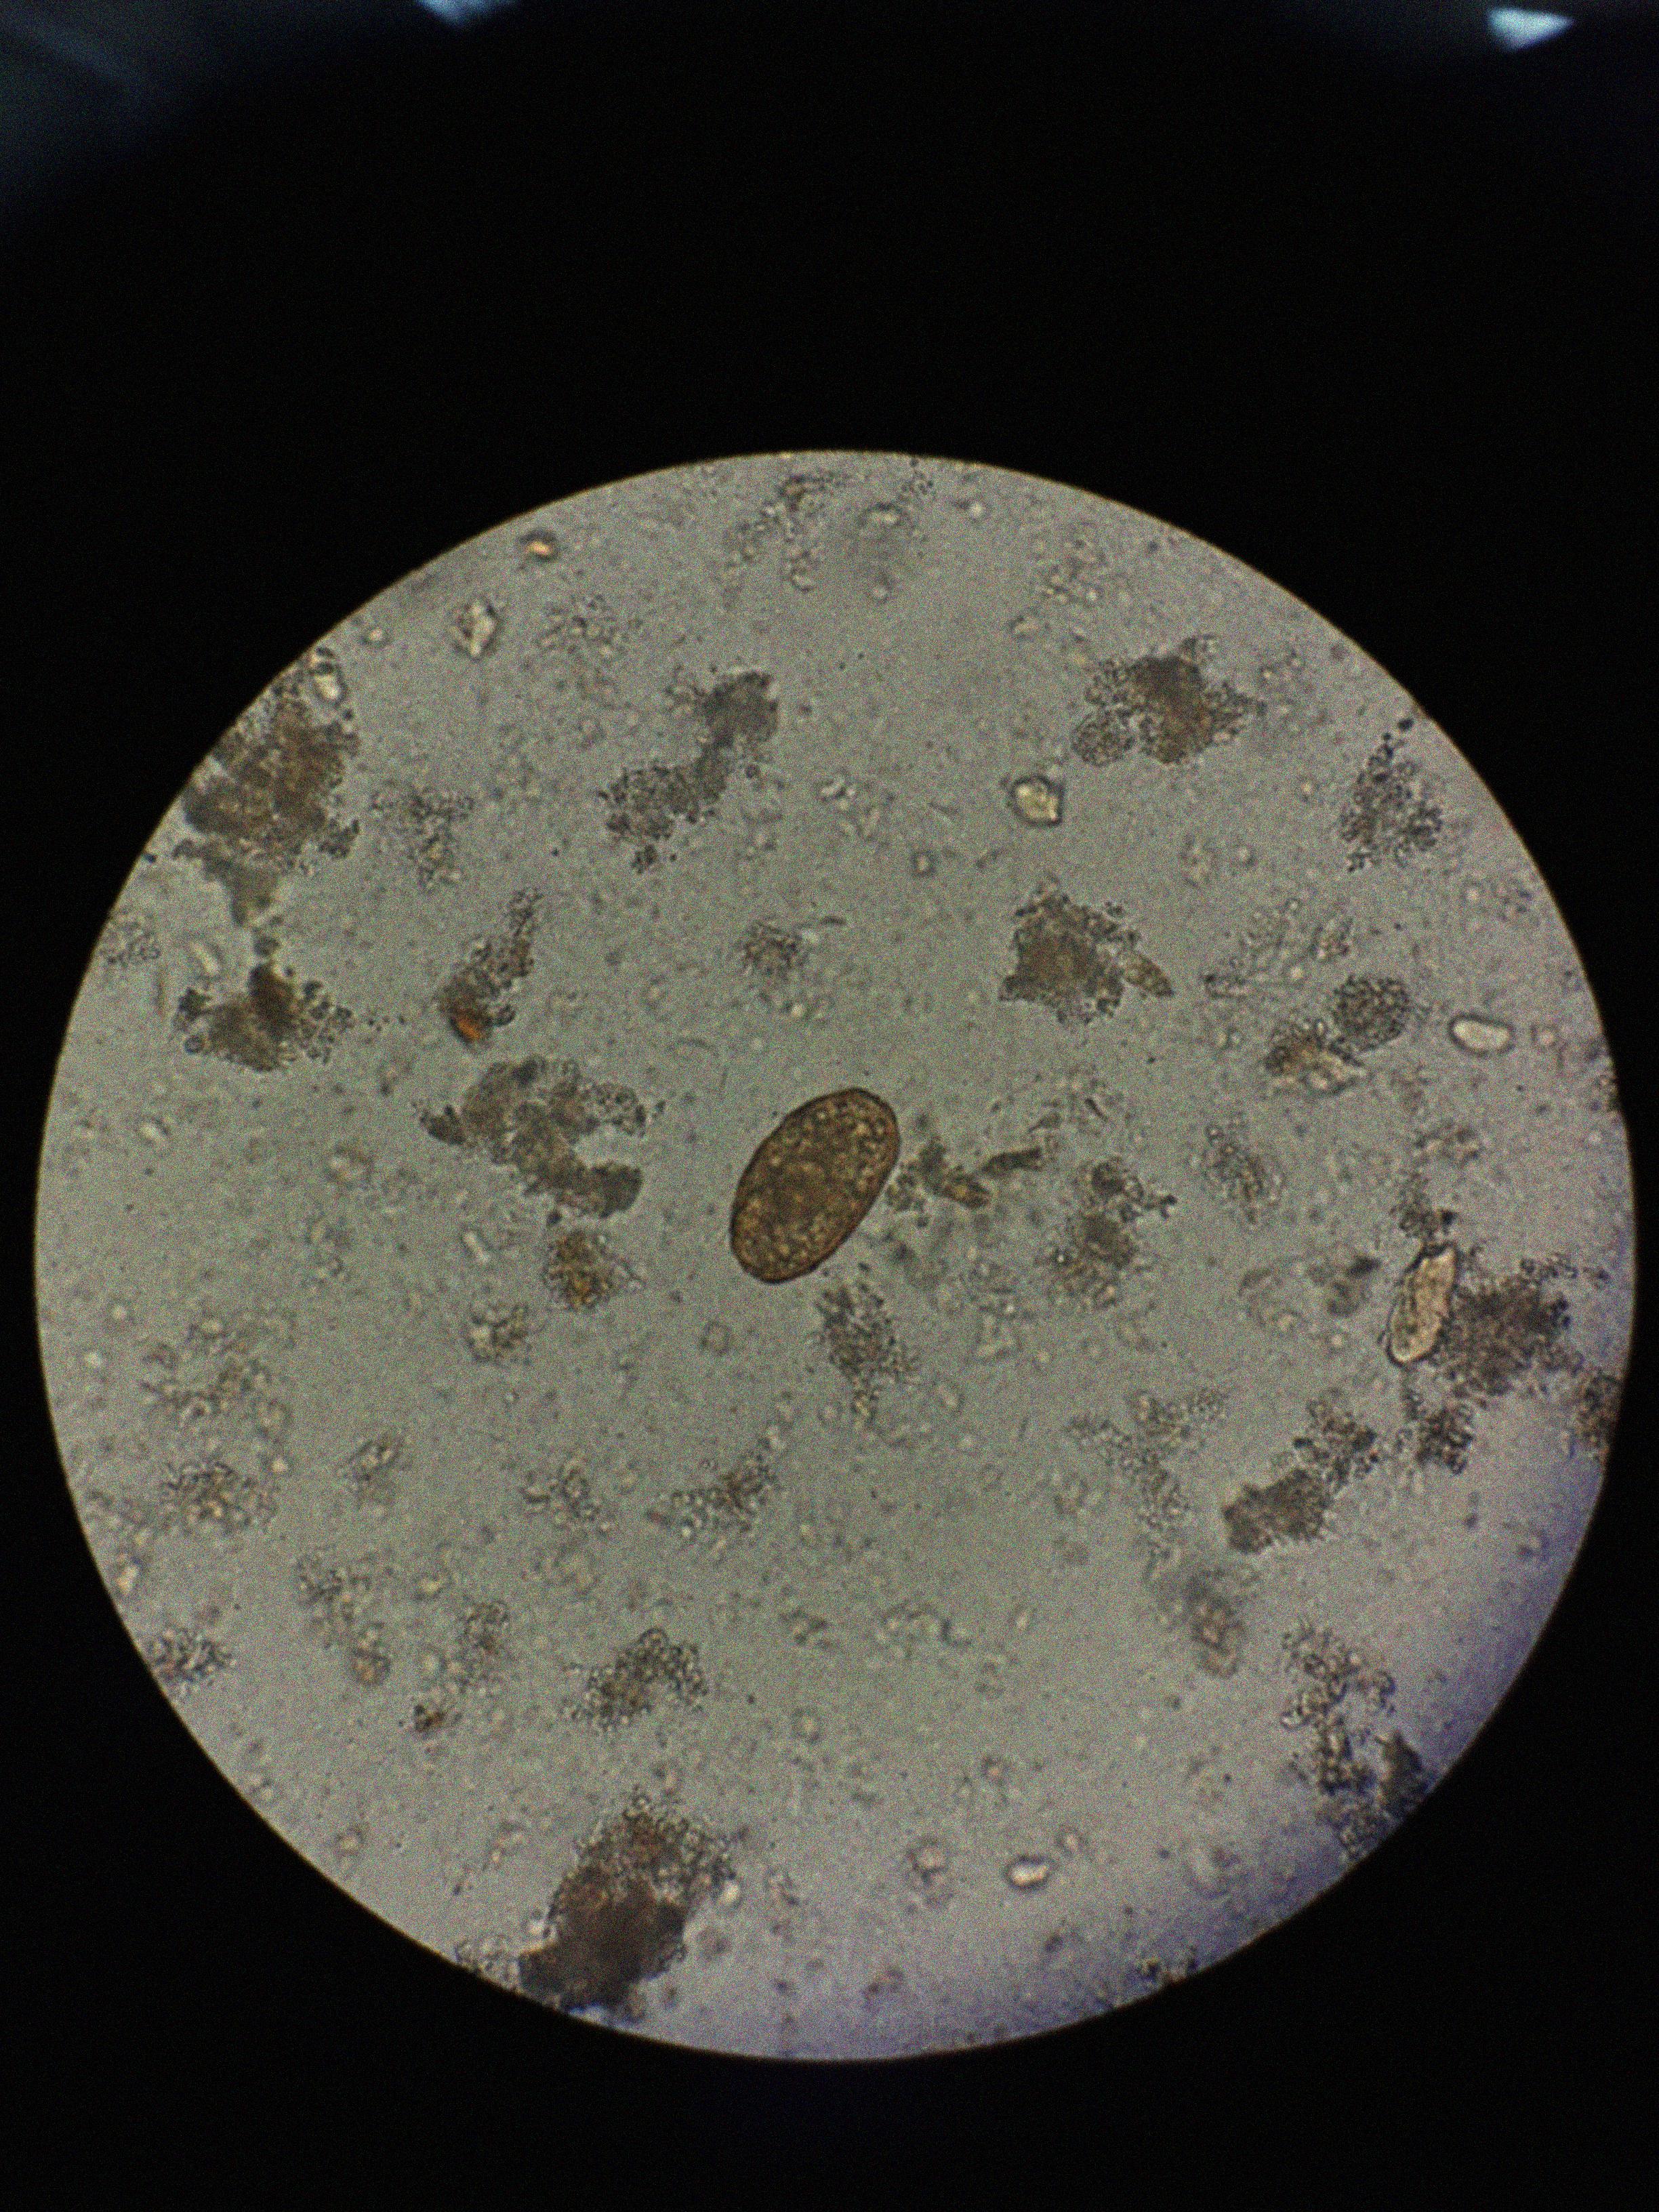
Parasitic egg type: Ascaris lumbricoides